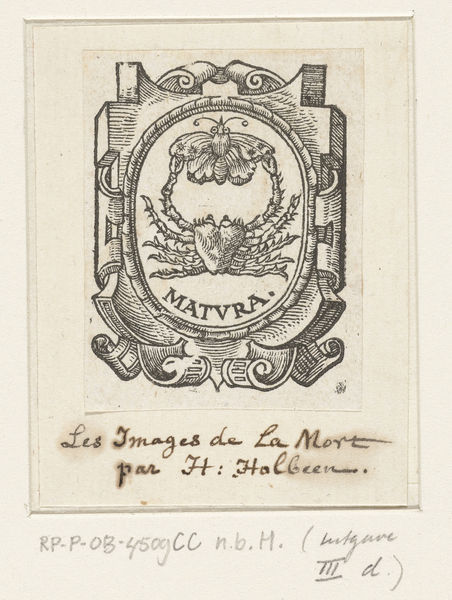
Titel: Embleem met krab en vlinder in ovale cartouche met rolwerk
Künstler: Hans (II) Holbein
Standort: Amsterdam
Institution: Rijksmuseum
Schlagwörter: crayon, papillon, crabe